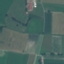
Label: Pasture